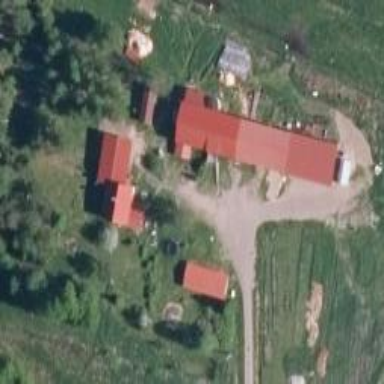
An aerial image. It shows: Farmyard area.